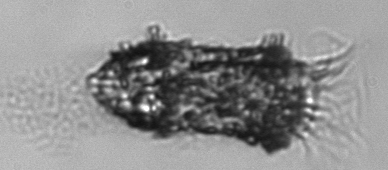
Label: Tintinnopsis